Question: I've downloaded precipitation data from the TRMM (rainfall across the tropics) satellite as a netCDF file and have been trying to plot the data in R as a rasterstack. However, R insists on plotting the latitude and longitude axes incorrectly, such that longitude is plotted on the x-axis (as it should be) but uses the latitude coordinates, while latitude is on the y-axis, but uses the longitude coordinates. I've tried using both the 'plot()' and 'levelplot()' functions but neither seems to work. Can anyone help me correct this?
These are the characteristic of the stack:
'''
class : RasterStack
dimensions : 1440, 186, 267840, 12 (nrow, ncol, ncell, nlayers)
resolution : 0.25, 0.25 (x, y)
extent : -23.25, 23.25, -180, 180 (xmin, xmax, ymin, ymax)
coord. ref. : +proj=longlat +datum=WGS84 +ellps=WGS84 +towgs84=0,0,0
names : X2016.01.16, X2016.02.15, X2016.03.16, X2016.04.15, X2016.05.16, X2016.06.15, X2016.07.16, X2016.08.16, X2016.09.15, X2016.10.16, X2016.11.15, X2016.12.16
Date : 2016-01-16, 2016-02-15, 2016-03-16, 2016-04-15, 2016-05-16, 2016-06-15, 2016-07-16, 2016-08-16, 2016-09-15, 2016-10-16, 2016-11-15, 2016-12-16
'''
In the following image you can see the current output. It should show rainfall over the tropics from -23 to 23 degrees latitude, and -180 to 180 degrees longitude.

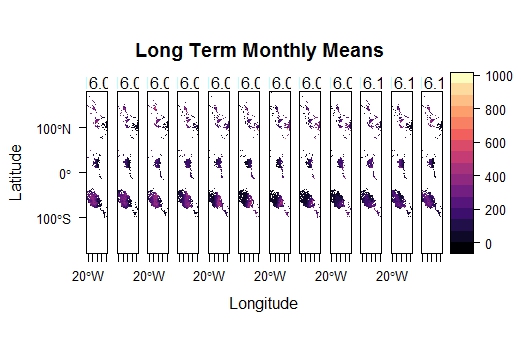
Answer: It's odd if the coordinates are switched prior to any processing. Maybe you want to asses the source you downloaded the data from and if there's maybe a better one.
Anyways, (in the meantime) the 'raster' package can be of help for you .. specifically the transpose 't()' function. Here's an example:
'''
# data before transpose
x <- getData('worldclim',var='tmean',res=10)
plot(x)
'''
<URL>
'''
# data after transpose
y <- t(x)
plot(y)
'''
<URL>
There are also a couple of other functions in 'raster' which could be of interest for you: 'flip' and 'rotate'
HTH